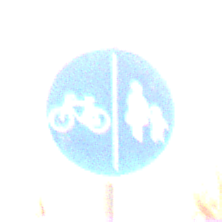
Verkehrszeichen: GetrennterRadUndGehwegRadwegLinks
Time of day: SunriseSunset
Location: Outdoor (Nature)
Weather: PartlyCloudy
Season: NotSpecified
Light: Natural